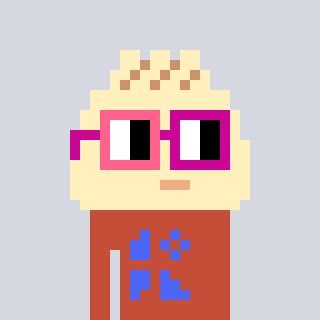
a pixel art character with square pink and red glasses, a porkbao-shaped head and a rust-colored body on a cool background